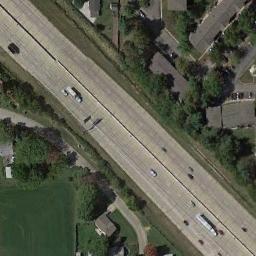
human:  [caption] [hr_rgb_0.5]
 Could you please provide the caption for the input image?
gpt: There are many buildings and roads and green plants on both sides of the freeway, And there are many cars on the freeway .

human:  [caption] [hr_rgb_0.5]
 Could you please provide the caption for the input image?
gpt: The straight freeway has many houses and trees on either side of the freeway .

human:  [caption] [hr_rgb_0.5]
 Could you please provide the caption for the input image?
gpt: There are two big trucks on the highway .

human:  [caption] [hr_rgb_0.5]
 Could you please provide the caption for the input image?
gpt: The freeway is between the grass and some houses .

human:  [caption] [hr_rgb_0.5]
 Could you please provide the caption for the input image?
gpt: There are some gray buildings and some green trees beside the freeway .